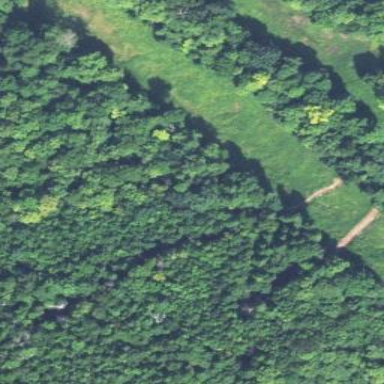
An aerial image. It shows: Coniferous forest area.